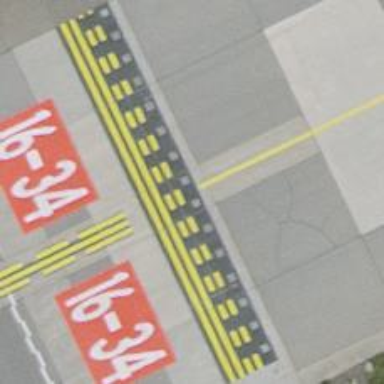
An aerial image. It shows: Runway holding position.